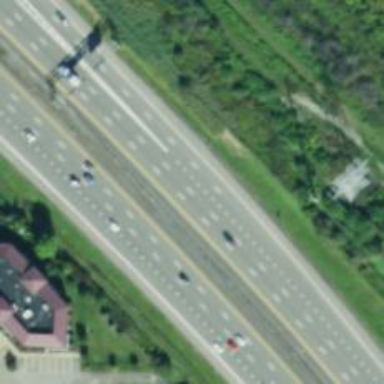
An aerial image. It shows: Asphalt motorway with embankment.